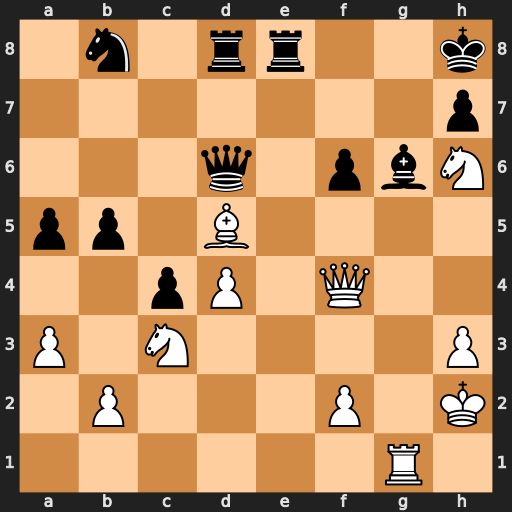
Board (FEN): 1n1rr2k/7p/3q1pbN/pp1B4/2pP1Q2/P1N4P/1P3P1K/6R1
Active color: w
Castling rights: -
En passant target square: -
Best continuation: Qxd6 Rxd6 Rxg6 hxg6 Nf7+ Kg7 Nxd6